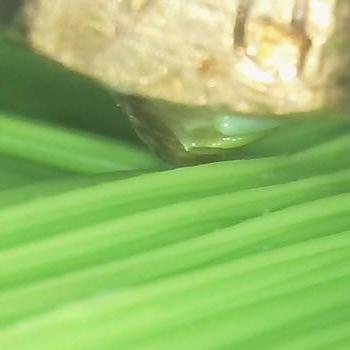
Flow rate: 252%